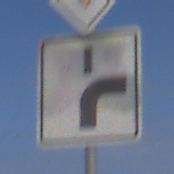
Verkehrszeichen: VerlaufVorfahrtsstrasse8
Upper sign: Vorfahrtsstrasse
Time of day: Midday
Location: Outdoor (Nature)
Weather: PartlyCloudy
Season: NotSpecified
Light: Natural